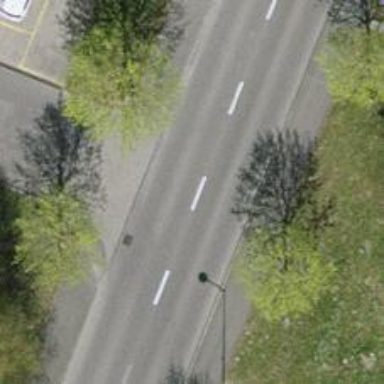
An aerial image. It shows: Service road with sidewalk alongside.